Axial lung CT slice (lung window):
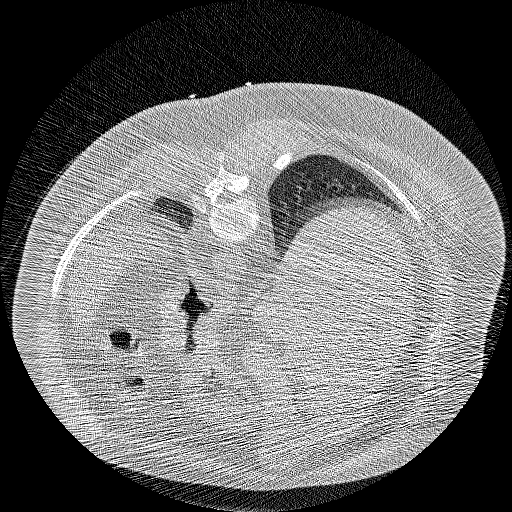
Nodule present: no